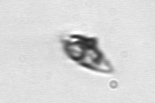
Label: Oxytoxum